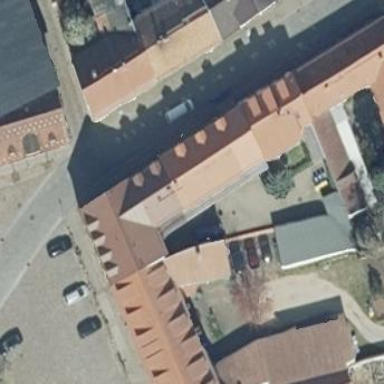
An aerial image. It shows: Building.